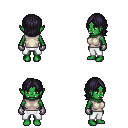
a pixel art fantasy rpg character, female body template, orc, green skin, white sleeveless shirt, white pants, raven long bangs hairstyle, metal gloves, four views (front, back, left, right), 2x2 character sprite sheet, small pixel art, hard edges, no anti-aliasing